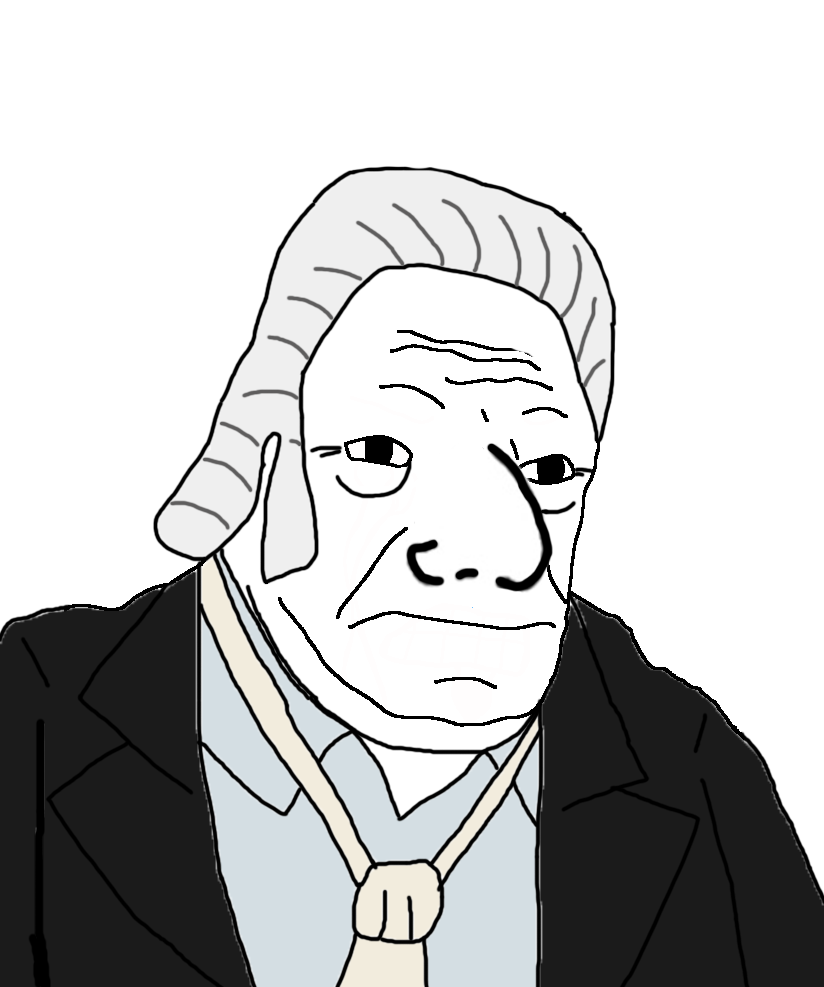
Label: 5_Craig